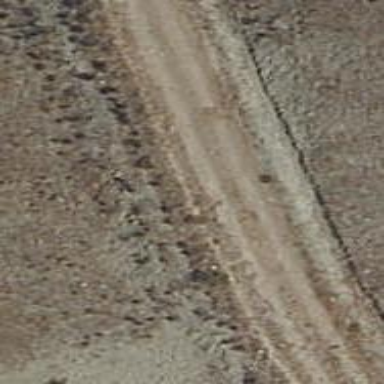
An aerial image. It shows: Track with ground surface of grade 3.